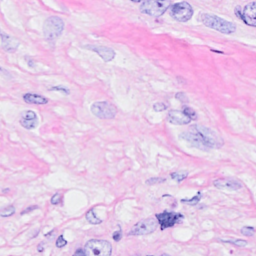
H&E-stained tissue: Breast